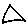
Label: triangle